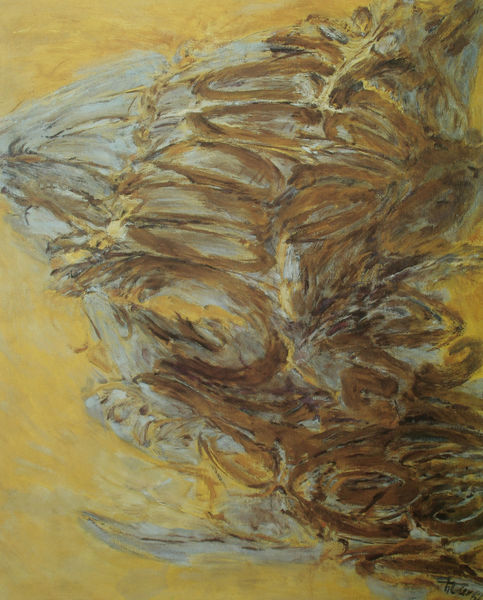
Titel: Überfall II
Künstler: Hann Trier
Institution: Im Besitz des Künstlers
Schlagwörter: adler, feder, flügel, vogel, weiß, gelb, ocker, bewegung, braun, grau, schwarz, beige, flächig, muster, ornament, federn, signatur, öl, feld, felder, wind, pastos, kreis, chaos, abstrakt, fläche, flächen, modern, farbe, formen, linien, ölgemälde, sturm, duktus, brun, jaune, striche, abstraktion, linie, geld, farbflächen, farbfläche, schwarm, form, strich, pinsel, farbauftrag, verwischt, zentrum, farbfelder, spiralen, peinture, abstrait, ocer, farbfeld, oiseau, plume, gekräusel, deckend